Interaction volume radius: 10 \u00c5
Interaction volume height: 25 \u00c5
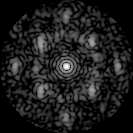
Disorder parameter: 0.5571